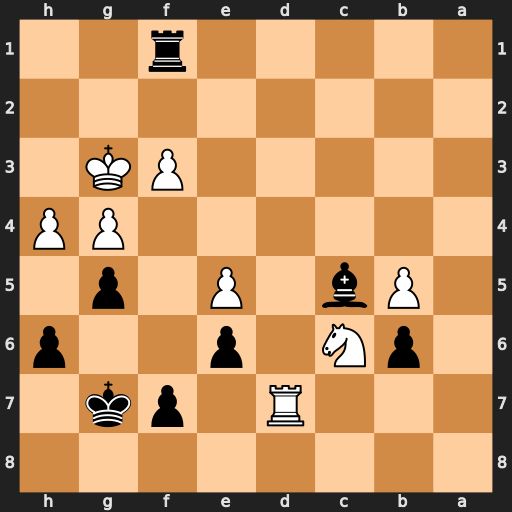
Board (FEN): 8/3R1pk1/1pN1p2p/1Pb1P1p1/6PP/5PK1/8/5r2
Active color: b
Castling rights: -
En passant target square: -
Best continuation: gxh4+ Kg2 Rf2+